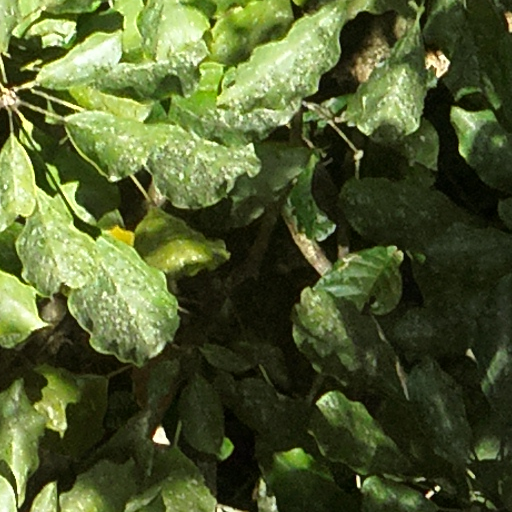
Species: Luehea seemannii
GBIF accepted scientific name: Luehea seemannii
Crown area (m\u00b2): 379.408